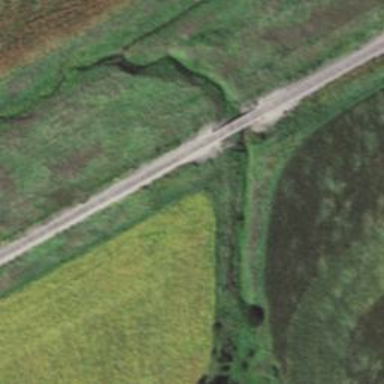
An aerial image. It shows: Bridge over railway line.